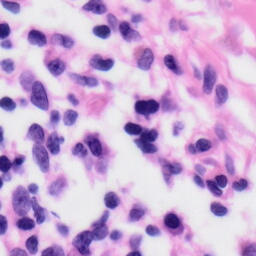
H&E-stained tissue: Skin